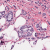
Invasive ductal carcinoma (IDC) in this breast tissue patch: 1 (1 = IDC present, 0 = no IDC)